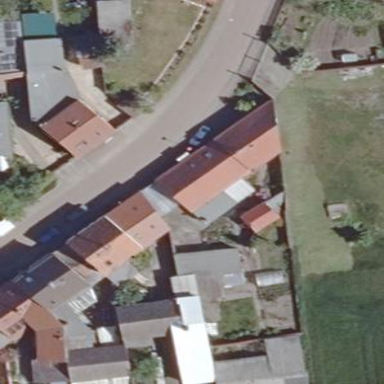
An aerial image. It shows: Simple house.